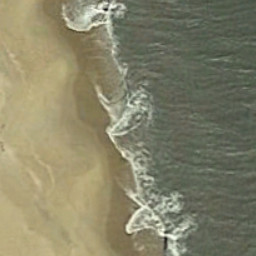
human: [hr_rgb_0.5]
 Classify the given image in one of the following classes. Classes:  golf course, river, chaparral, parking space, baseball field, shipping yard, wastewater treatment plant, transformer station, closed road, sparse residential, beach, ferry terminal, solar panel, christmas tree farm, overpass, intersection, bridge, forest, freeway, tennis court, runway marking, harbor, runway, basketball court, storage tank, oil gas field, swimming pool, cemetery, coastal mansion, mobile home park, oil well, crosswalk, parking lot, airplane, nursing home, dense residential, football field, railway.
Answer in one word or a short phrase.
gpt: beach